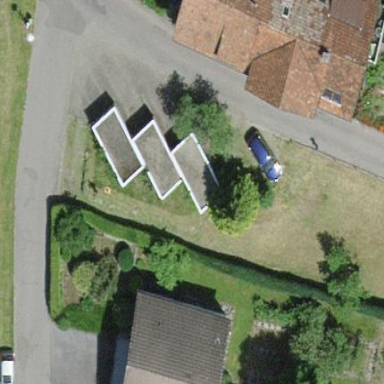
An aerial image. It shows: Group of garages.